Interaction volume radius: 5 \u00c5
Interaction volume height: 10 \u00c5
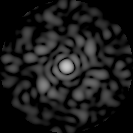
Disorder parameter: 0.7636